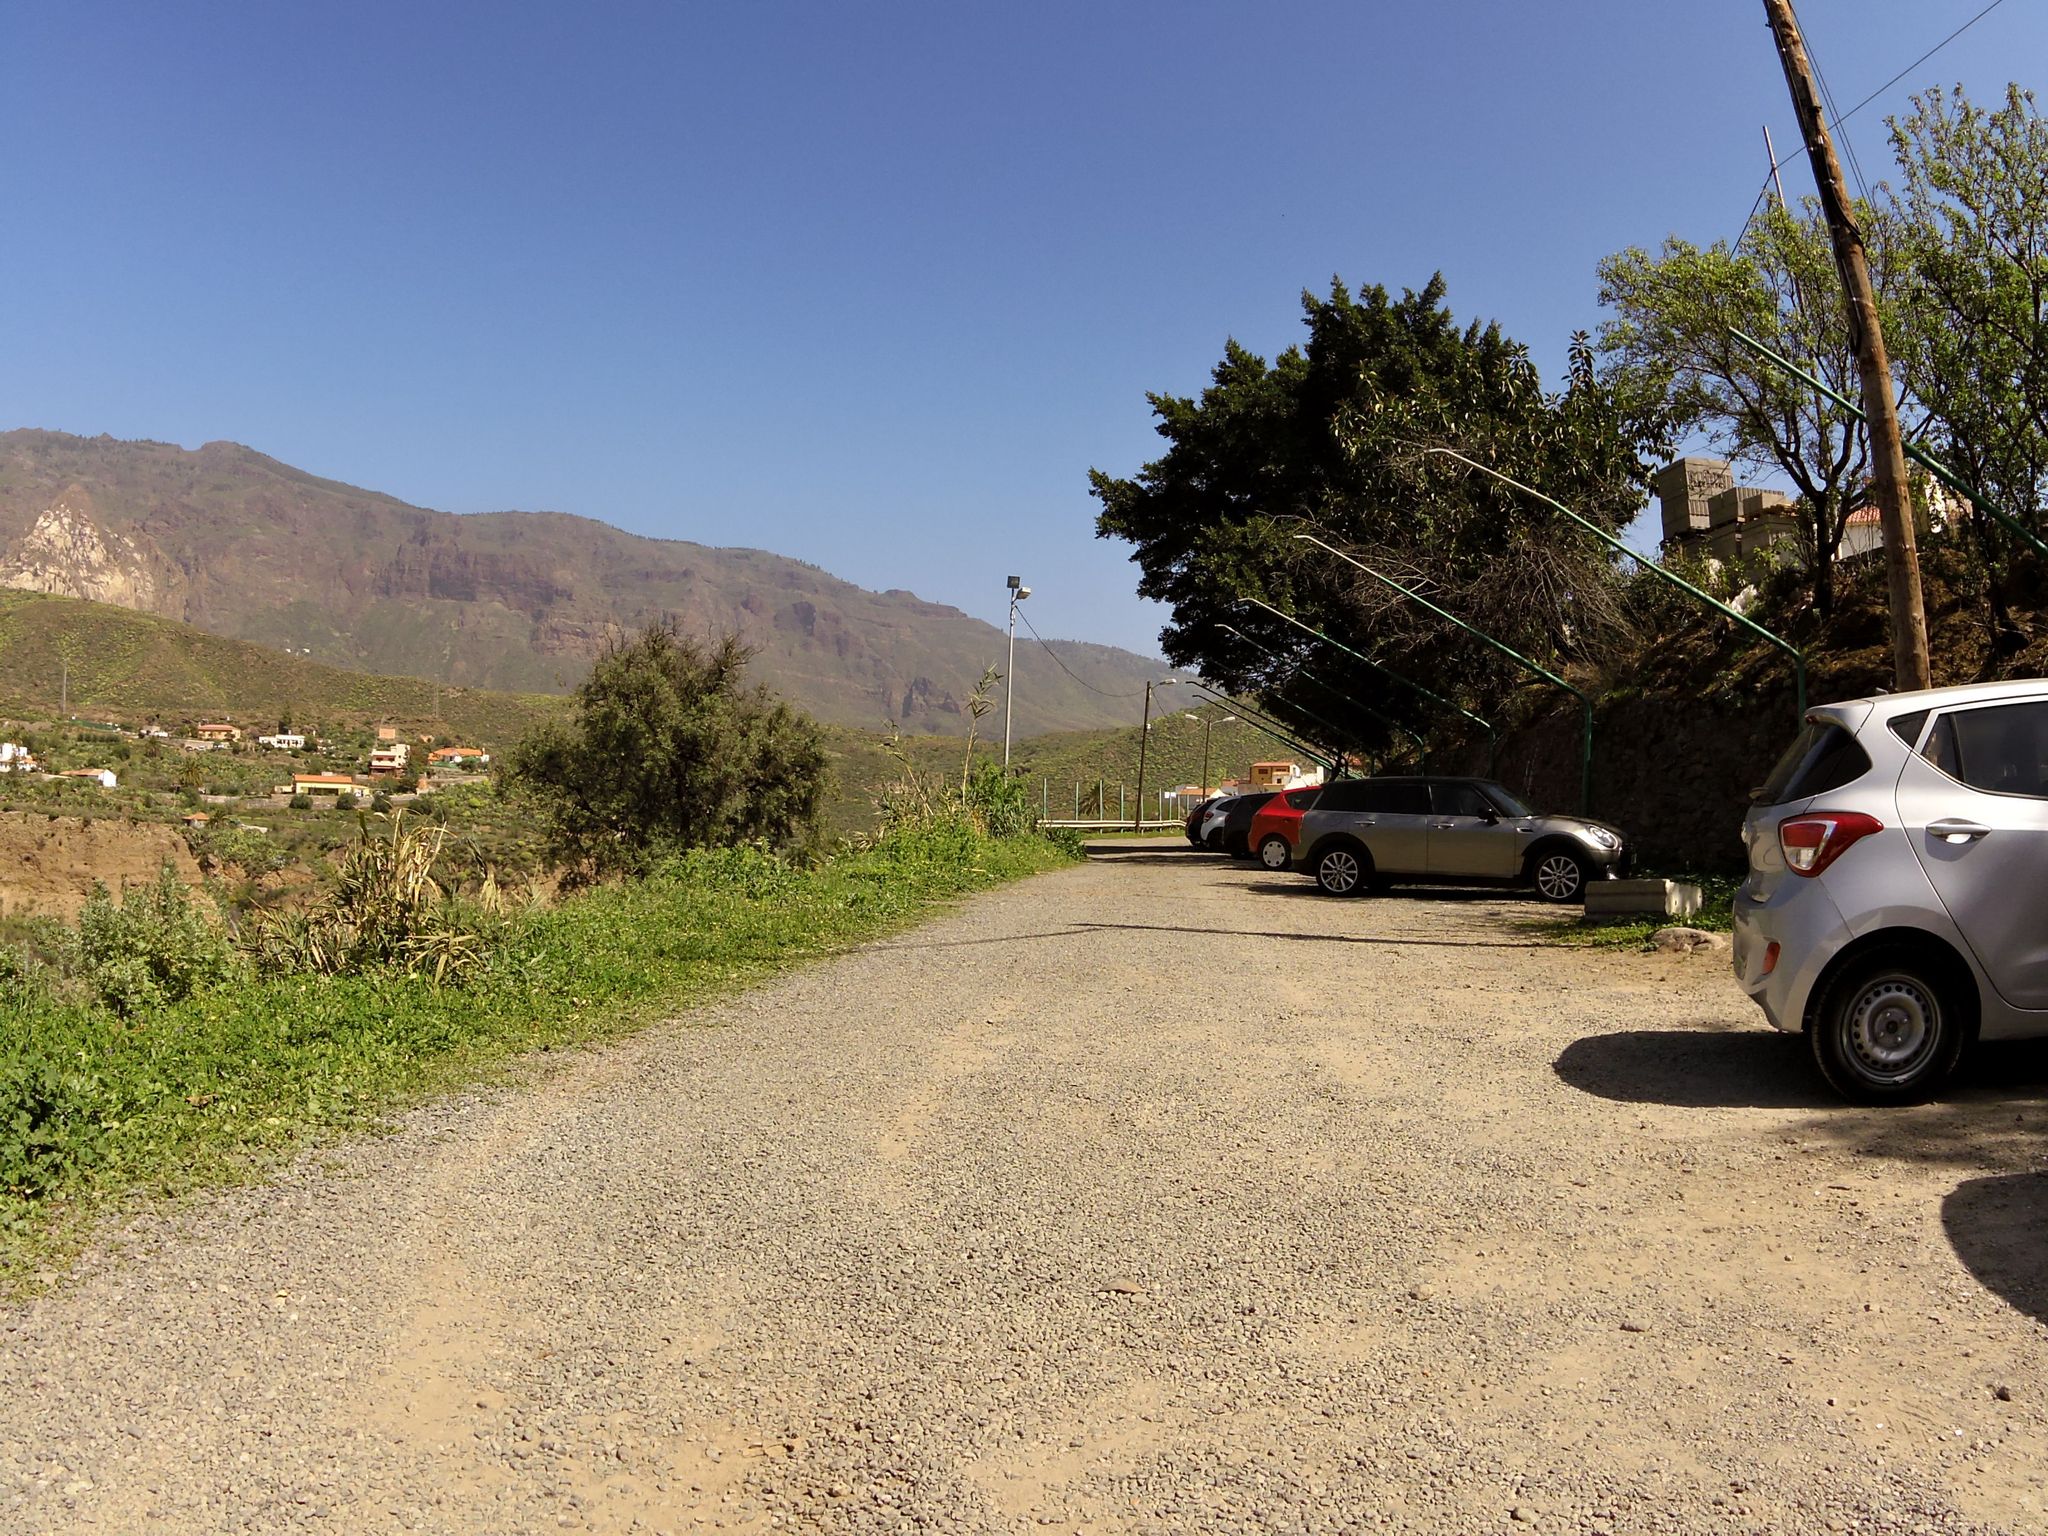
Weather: clear
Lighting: day
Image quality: good
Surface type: fields
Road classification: track, service
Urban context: low density rural
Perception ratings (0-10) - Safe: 4.94, Lively: 4.97, Beautiful: 6.5, Boring: 7.42, Depressing: 8.29, Wealthy: 1.32